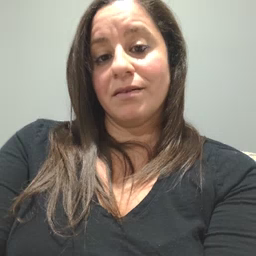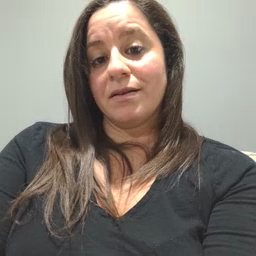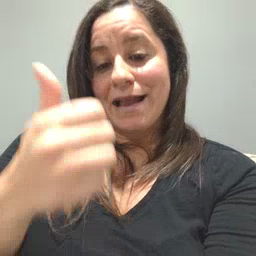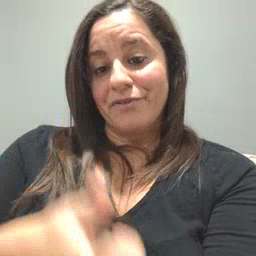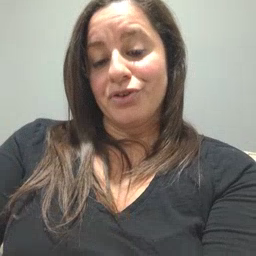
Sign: every